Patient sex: M
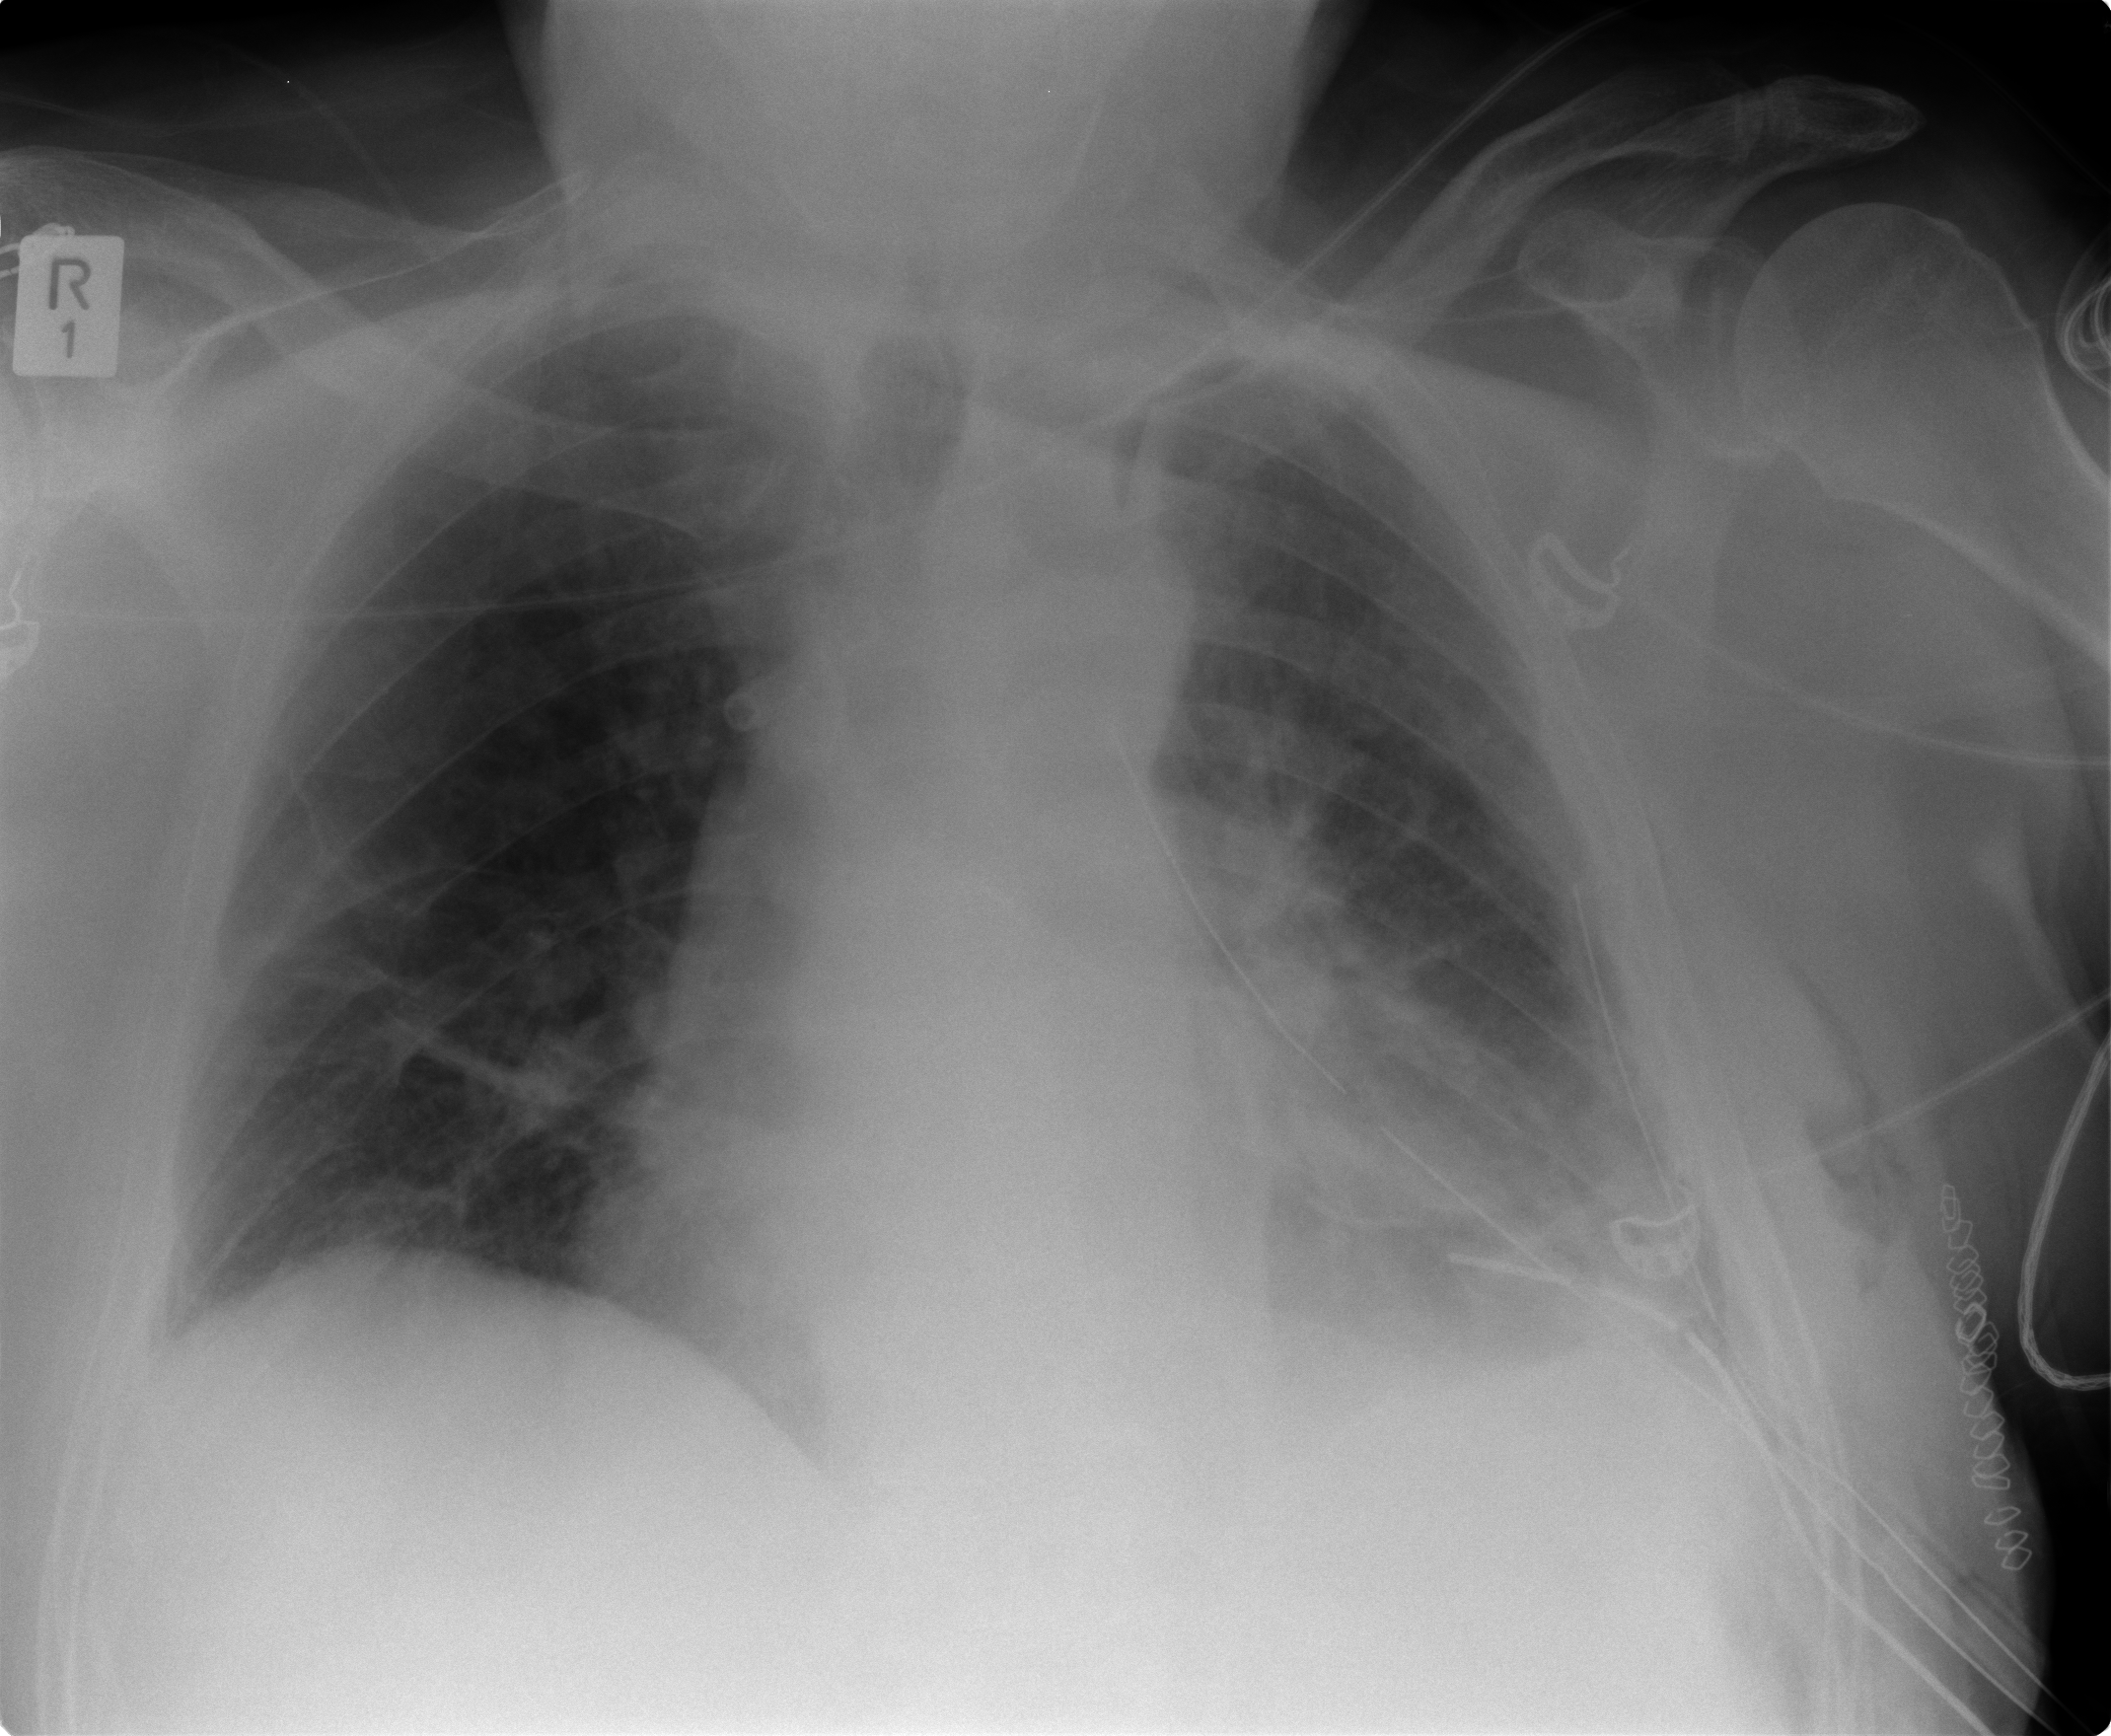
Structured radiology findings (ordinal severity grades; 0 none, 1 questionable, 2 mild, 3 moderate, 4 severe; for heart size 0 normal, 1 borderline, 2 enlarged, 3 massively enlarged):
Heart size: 2
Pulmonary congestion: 2
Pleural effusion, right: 0
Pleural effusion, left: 2
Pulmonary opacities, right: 0
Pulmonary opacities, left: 0
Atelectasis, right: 2
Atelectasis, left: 3